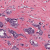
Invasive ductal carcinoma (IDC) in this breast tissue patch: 1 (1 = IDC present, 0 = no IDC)